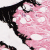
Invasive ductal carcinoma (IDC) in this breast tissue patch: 0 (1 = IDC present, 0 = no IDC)